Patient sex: F
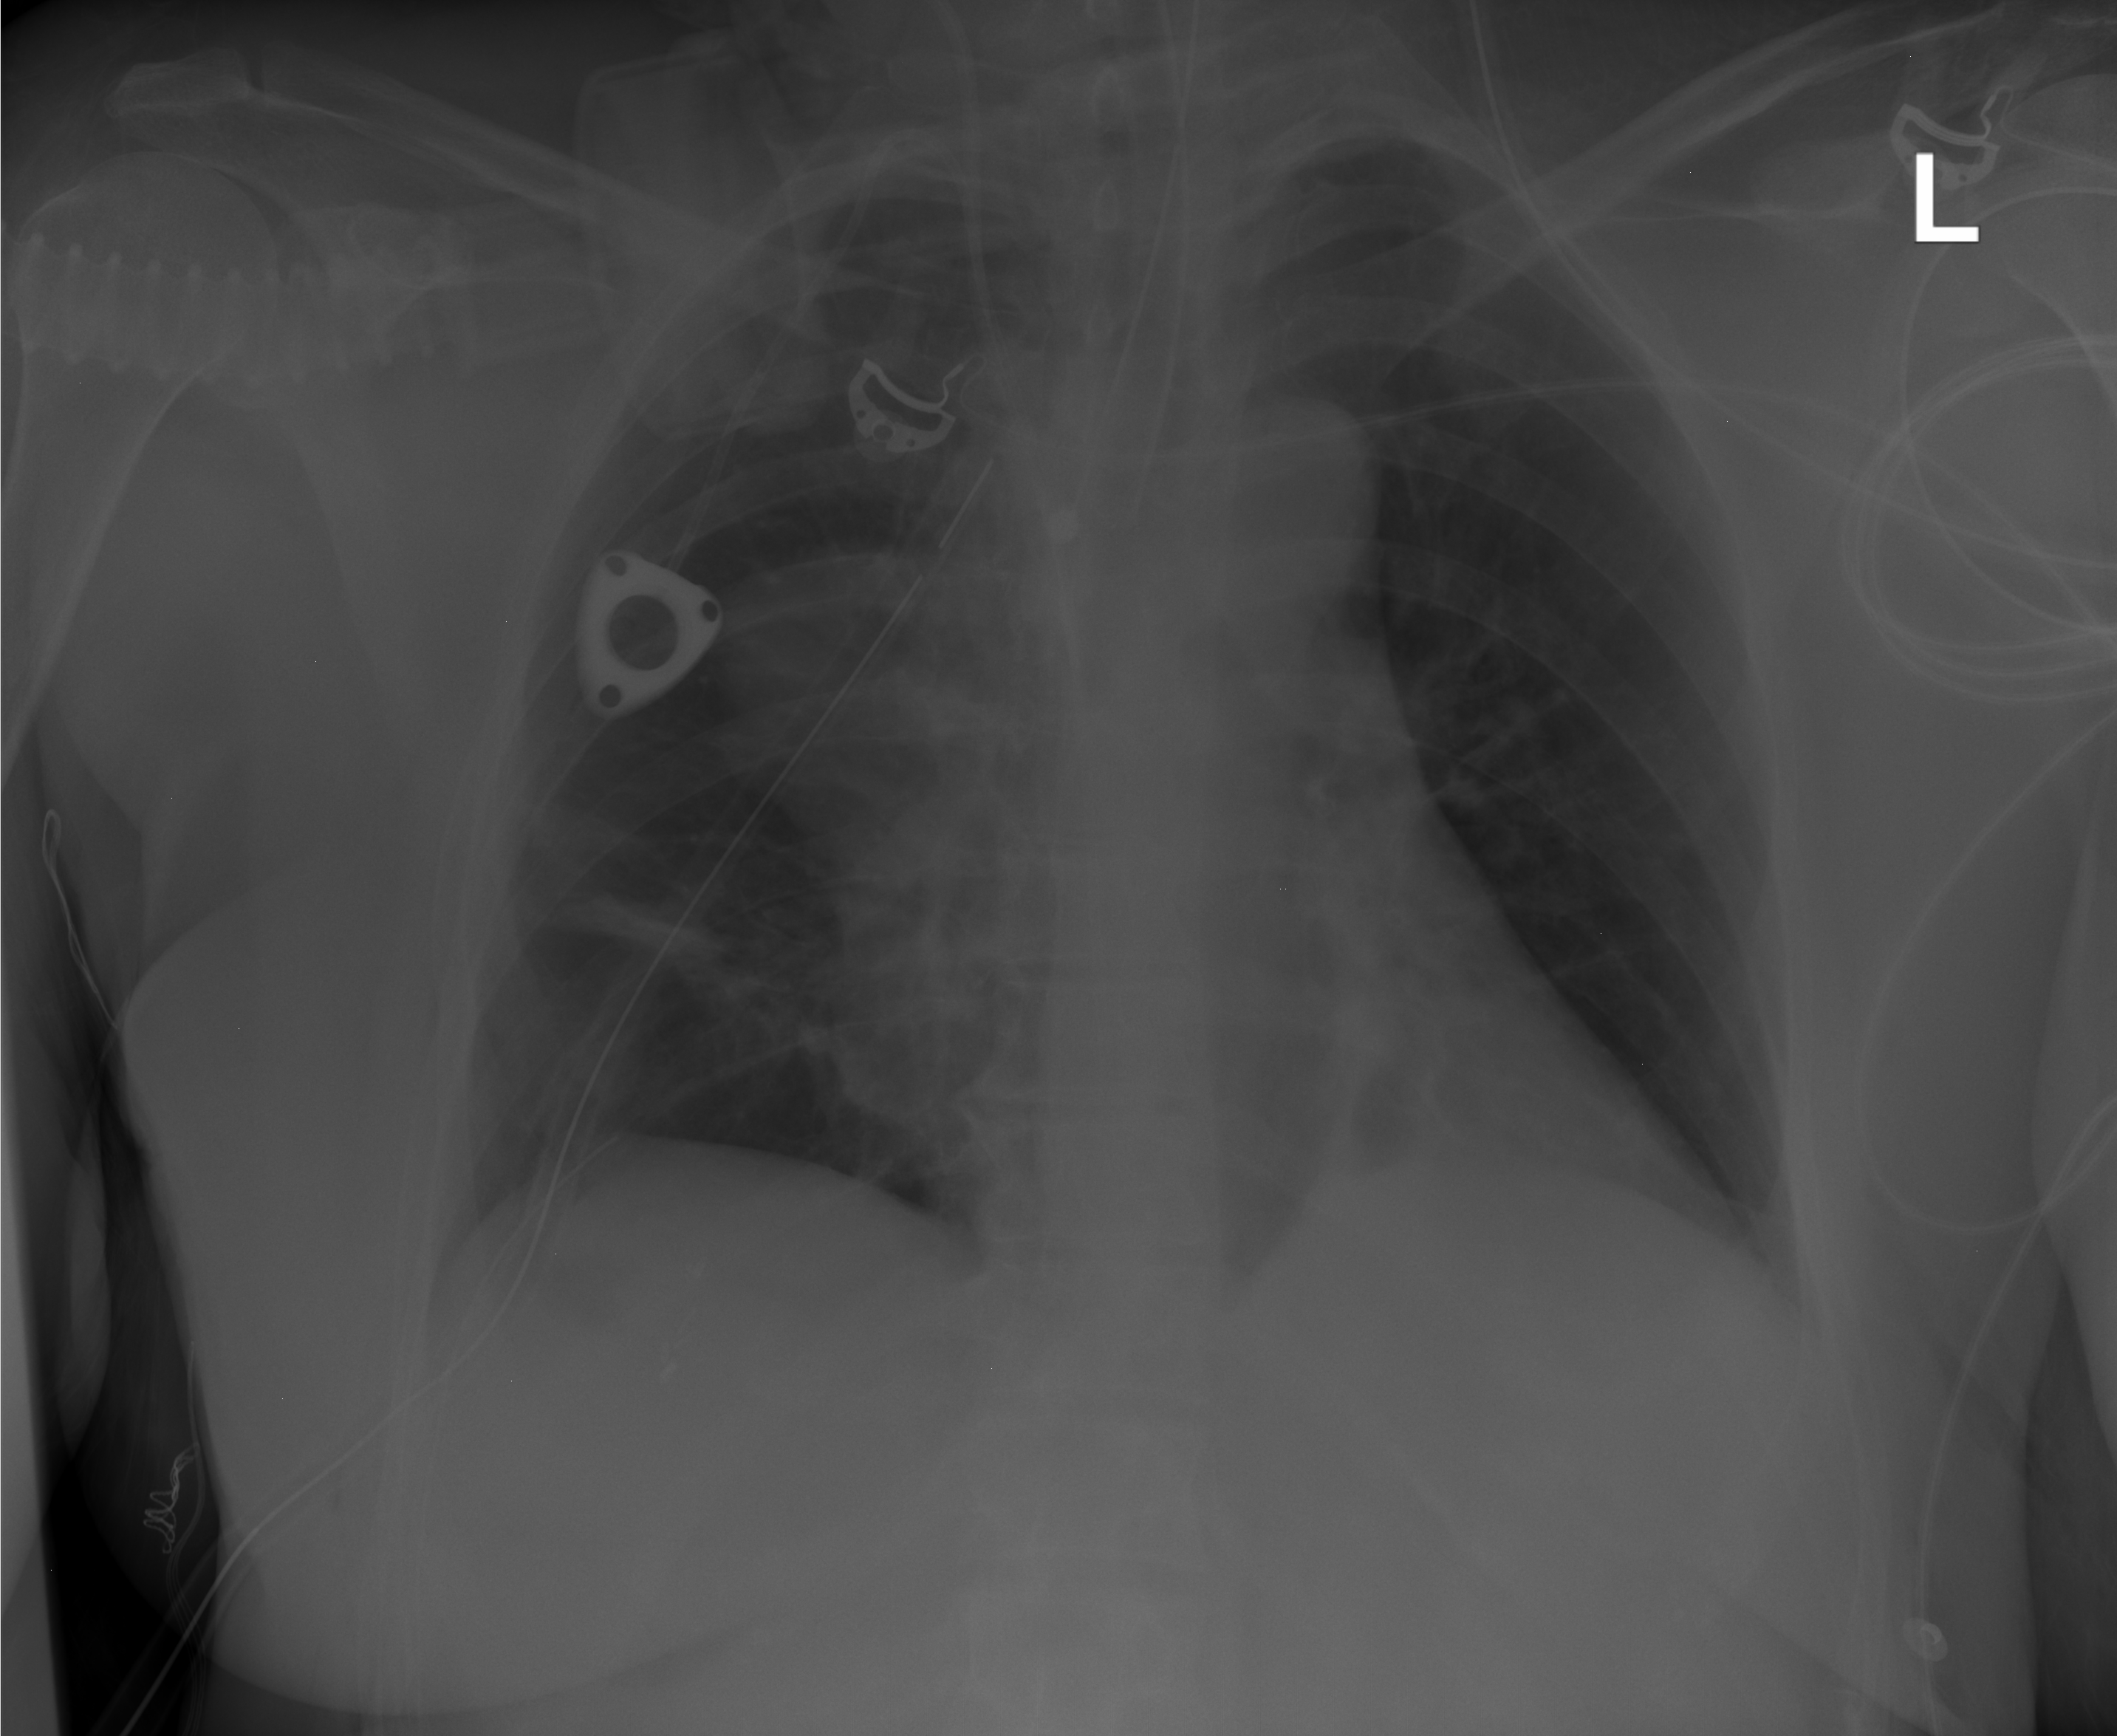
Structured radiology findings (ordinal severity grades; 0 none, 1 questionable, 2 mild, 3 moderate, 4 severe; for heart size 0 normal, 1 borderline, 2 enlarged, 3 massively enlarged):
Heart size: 0
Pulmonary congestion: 0
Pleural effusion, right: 0
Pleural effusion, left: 0
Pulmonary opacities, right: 0
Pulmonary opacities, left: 0
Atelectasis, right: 3
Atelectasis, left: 0